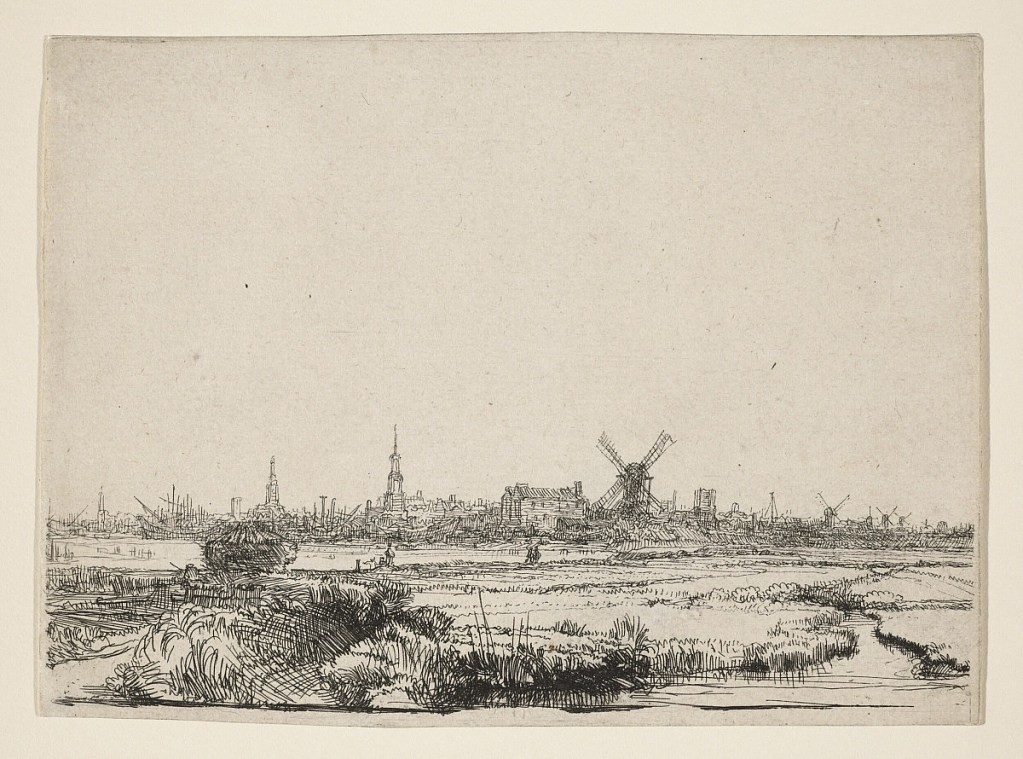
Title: View of Amsterdam
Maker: Rembrandt Harmensz van Rijn, Dutch, 1606–1669
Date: ca. 1640
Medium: Etching on white laid paper
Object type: Print
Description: View of Amsterdam at horizon; in foreground, a meadow.